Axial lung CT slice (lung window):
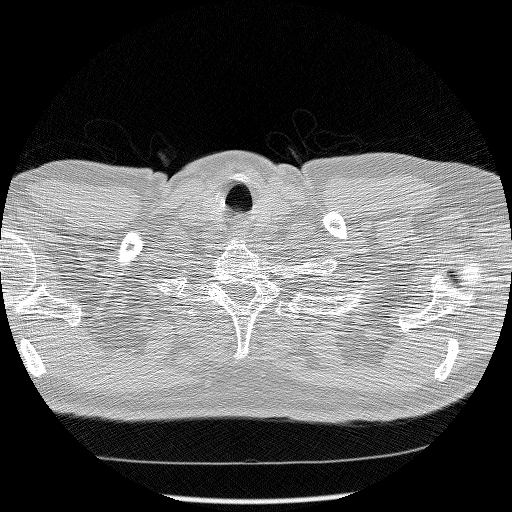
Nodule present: no